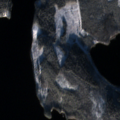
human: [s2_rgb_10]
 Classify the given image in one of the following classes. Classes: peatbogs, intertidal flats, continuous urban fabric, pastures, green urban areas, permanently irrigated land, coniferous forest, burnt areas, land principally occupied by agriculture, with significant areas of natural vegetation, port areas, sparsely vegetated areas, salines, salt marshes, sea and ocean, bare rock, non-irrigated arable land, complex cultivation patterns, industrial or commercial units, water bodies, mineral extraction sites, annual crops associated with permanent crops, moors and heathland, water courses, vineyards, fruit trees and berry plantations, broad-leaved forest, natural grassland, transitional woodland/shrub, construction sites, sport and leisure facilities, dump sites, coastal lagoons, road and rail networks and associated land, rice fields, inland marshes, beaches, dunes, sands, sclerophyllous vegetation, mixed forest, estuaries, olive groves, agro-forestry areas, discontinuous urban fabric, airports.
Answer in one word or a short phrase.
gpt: coniferous forest, mixed forest, water bodies